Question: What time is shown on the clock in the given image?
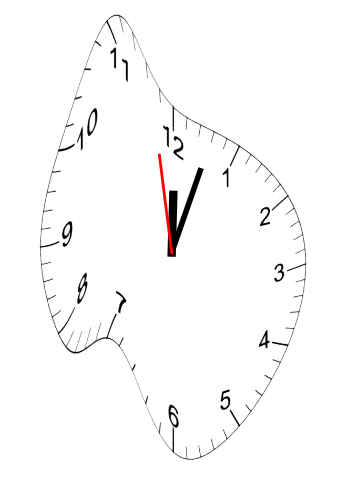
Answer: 12:02:58